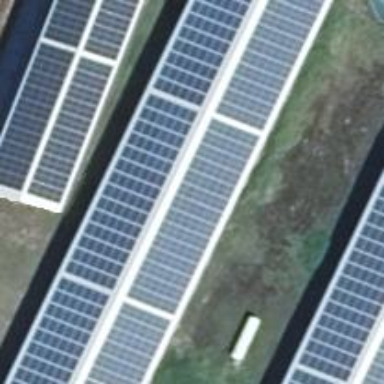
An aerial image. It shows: Solar photovoltaic panel generator producing electricity as small installation.